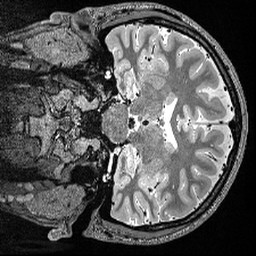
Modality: T2w
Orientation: coronal
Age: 24
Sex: male